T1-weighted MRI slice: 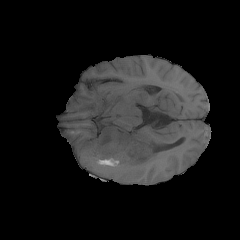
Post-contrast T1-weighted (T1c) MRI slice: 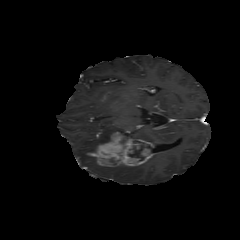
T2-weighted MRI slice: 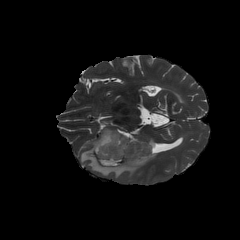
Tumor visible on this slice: yes